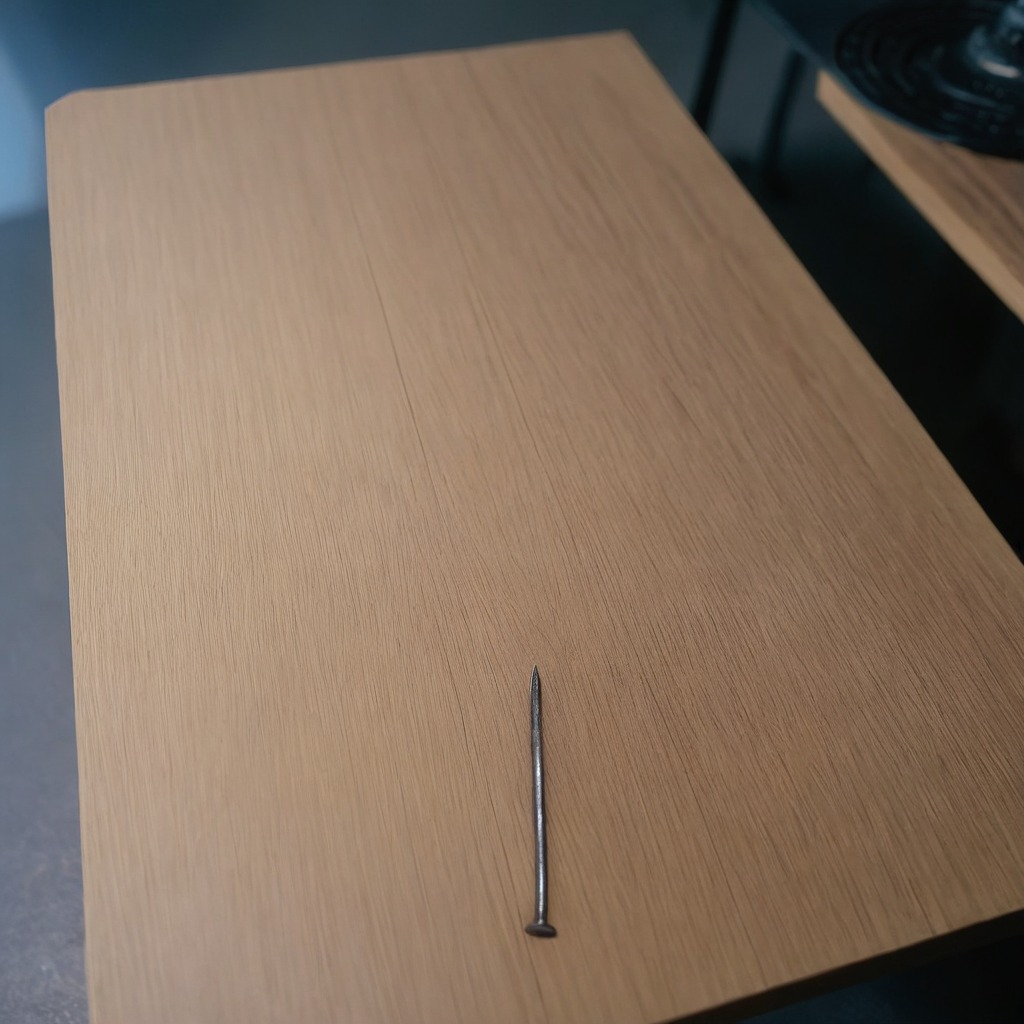
An iron nail is lying on a table.